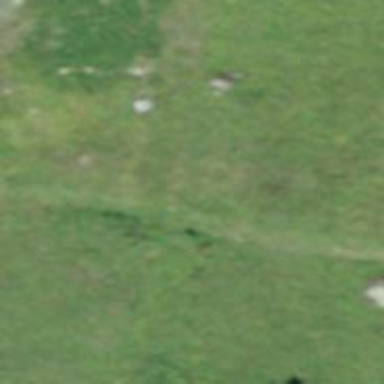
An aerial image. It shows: Path covered in grass.